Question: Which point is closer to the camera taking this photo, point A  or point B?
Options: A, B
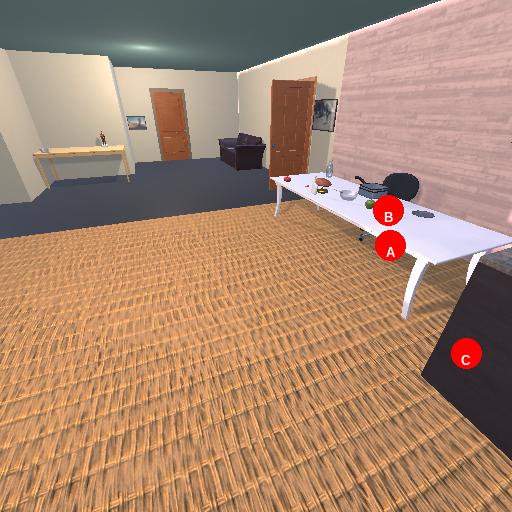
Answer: A